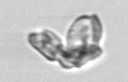
Label: Karenia